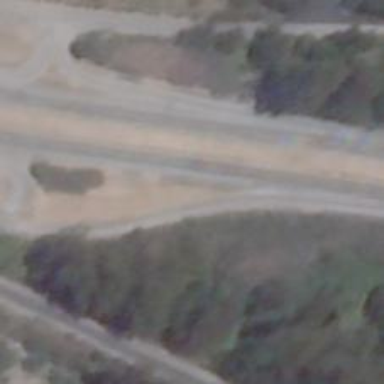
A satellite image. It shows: Motorway link.